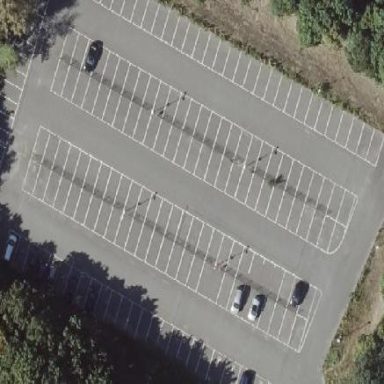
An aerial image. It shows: Asphalt parking aisle designated as service road.